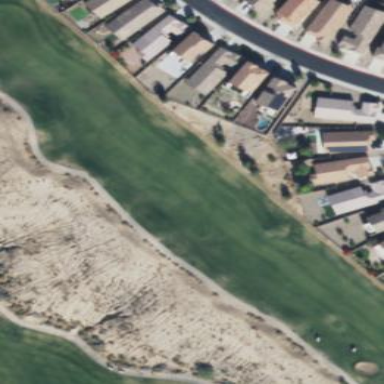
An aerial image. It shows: Rough grassy area used for golf.